Question: I m new to Umbraco and doing some test / learning work.
I have created a new controller named Home2, please note I don't have a doc type for Home2. I want to create non Umbraco view/ pages that can work with Umbraco. On running I m getting below error:

Below is my code for Controller and view, please guide what I should do to create custom controllers and views that can work with Umbraco ? Do I need to create document type even for non Umbraco types ?
Controller:
namespace Web.Controllers
{
public class Home2Controller : Umbraco.Web.Mvc.RenderMvcController
{
//
// GET: /Home/
'''
public override ActionResult Index(RenderModel model)
{
//Do some stuff here, then return the base method
return base.Index(model);
}
}
'''
}
View:
@{
ViewBag.Title = "Index";
}
## Index
Hello welcoem to our page....
Thanks
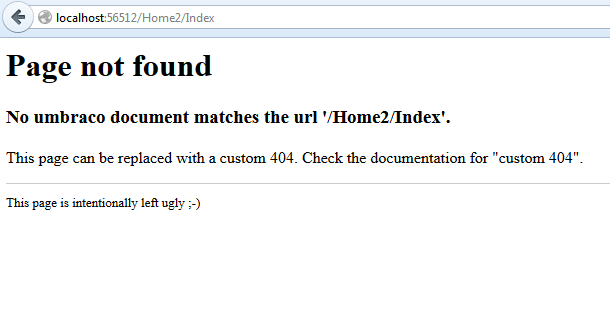
Answer: Many people are confused about routing in umbraco, and this is a common question here on SO. Check out my latest answer: <URL>
First you need to register your route when the app is starting. Create a new class which inherit from Umbraco.Core.ApplicationEventHandler. Then overwrite ApplicationStarted to add your rules. Like this:
'''
protected override void ApplicationStarted(UmbracoApplicationBase umbracoApplication, ApplicationContext applicationContext)
{
//Custom route
RouteTable.Routes.MapRoute(
"SomeName",
"Something/{action}/{id}",
new
{
controller = "MyController",
action = "Index",
id = UrlParameter.Optional
});
}
'''
Then create a controller which inherit from RenderMvcController (not a surface controller. Surface and Render controllers are used for 2 different things): <URL>
'''
public class MyController : Umbraco.Web.Mvc.RenderMvcController
{
public override ActionResult Index(RenderModel model)
{
//Do your db stuff here...
return PartialView("~/Views/Partials/MyView.cshtml", model);
}
}
'''